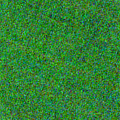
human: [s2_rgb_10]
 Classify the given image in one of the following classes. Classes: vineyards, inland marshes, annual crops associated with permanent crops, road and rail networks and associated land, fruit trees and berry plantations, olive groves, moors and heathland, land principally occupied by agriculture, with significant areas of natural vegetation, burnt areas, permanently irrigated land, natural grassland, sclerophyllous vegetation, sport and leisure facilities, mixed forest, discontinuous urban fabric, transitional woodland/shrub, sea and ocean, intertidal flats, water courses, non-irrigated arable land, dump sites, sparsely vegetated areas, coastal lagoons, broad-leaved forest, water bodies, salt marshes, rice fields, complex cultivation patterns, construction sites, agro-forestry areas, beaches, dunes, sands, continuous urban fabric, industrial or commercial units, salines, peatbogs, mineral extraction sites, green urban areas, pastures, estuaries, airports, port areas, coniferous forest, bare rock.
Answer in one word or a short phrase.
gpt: sea and ocean